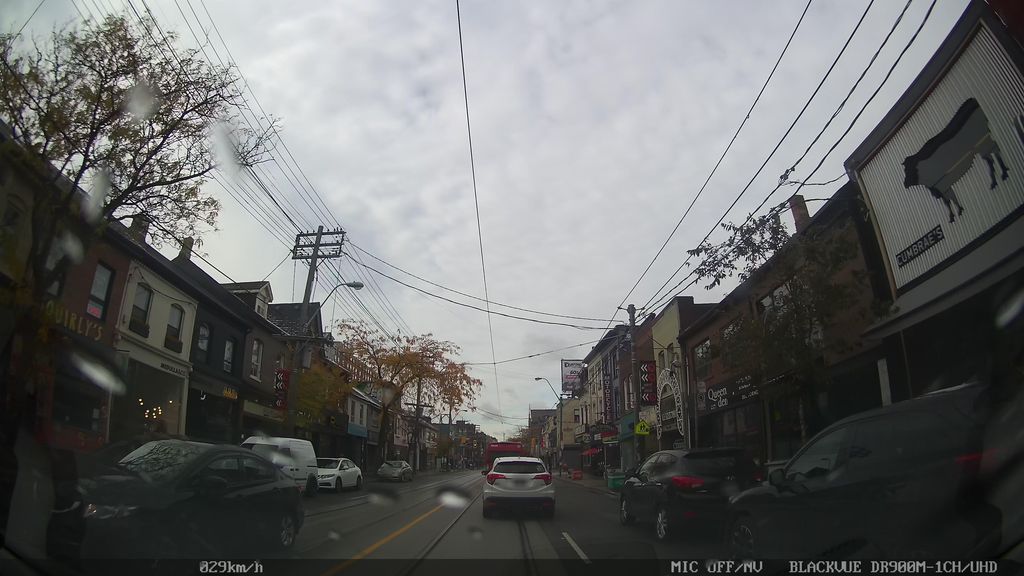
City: toronto